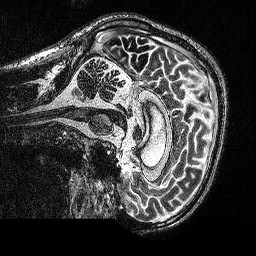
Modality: MP2RAGE
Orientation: sagittal
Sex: male
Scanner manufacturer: siemens
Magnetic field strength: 3 T
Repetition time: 5 s
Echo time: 0.00292 s